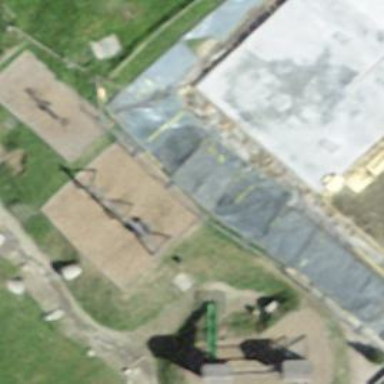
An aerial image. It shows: Playground featuring basket swing.